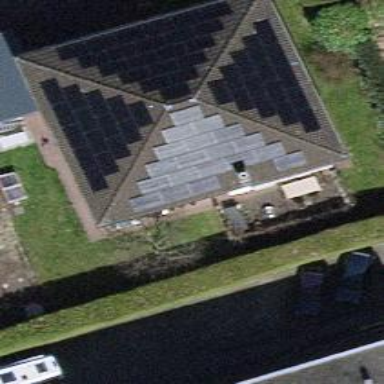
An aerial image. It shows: Solar power generator using photovoltaic method with solar photovoltaic panel types.